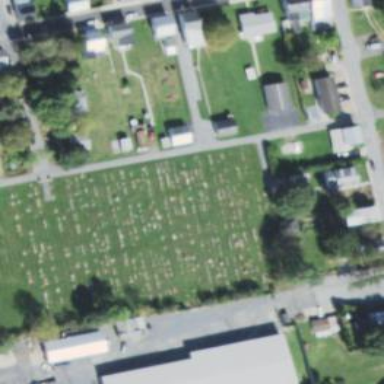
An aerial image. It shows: Cemetery.